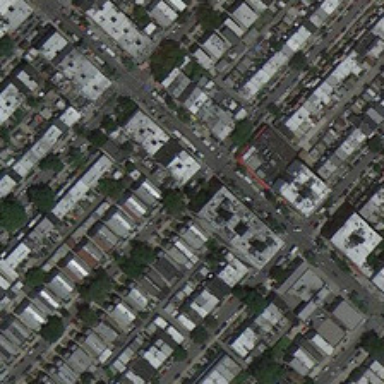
The residential of grey roof buildings is compactly laid out as a whole .